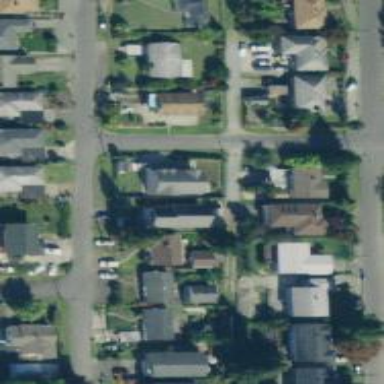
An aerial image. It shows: Alleyway designated as service road.